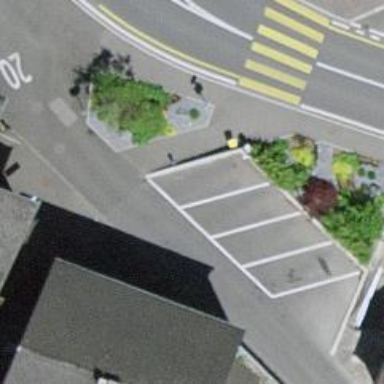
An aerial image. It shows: Post box is visible.